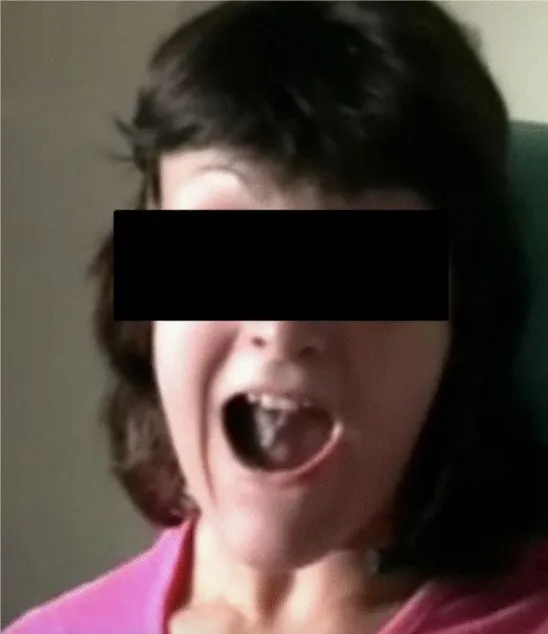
Oromandibular and lingual dystonia with jaw-opening dystonia and overflow phenomenon when the patient tries to speak.
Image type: medical_photograph (oral_photograph)